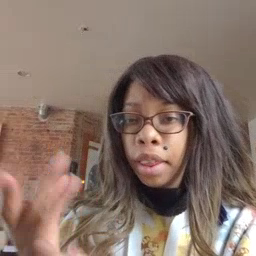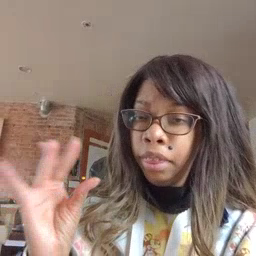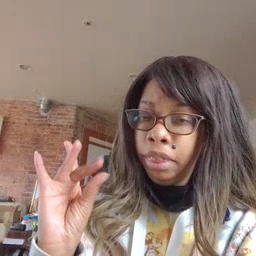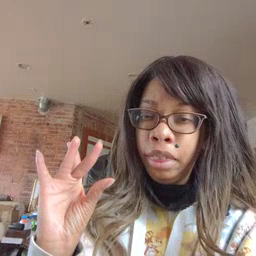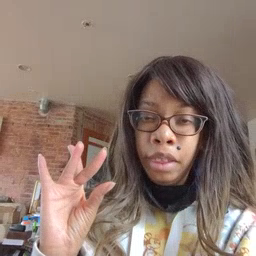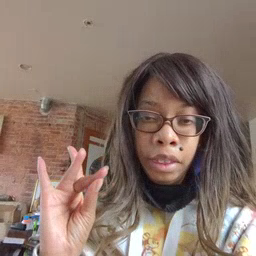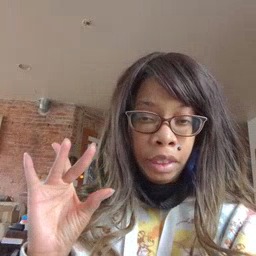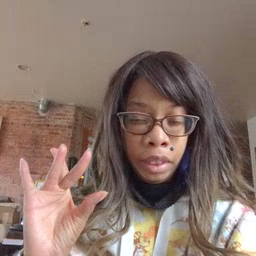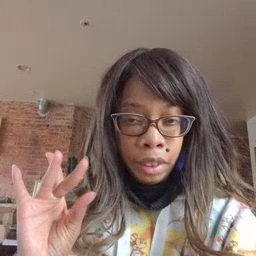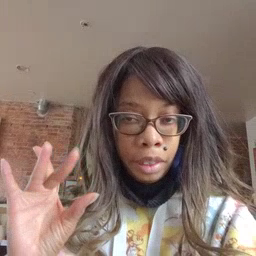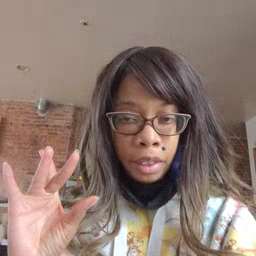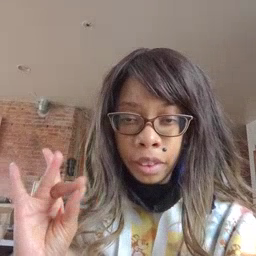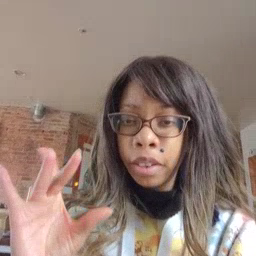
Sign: sticky